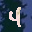
Label: 4